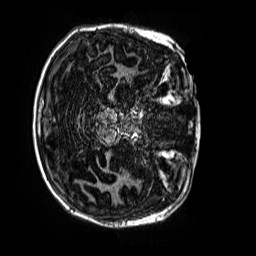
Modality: MP2RAGE
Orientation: axial
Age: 10
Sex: male
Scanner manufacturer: siemens
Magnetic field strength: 3 T
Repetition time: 4 s
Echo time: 0.00299 s